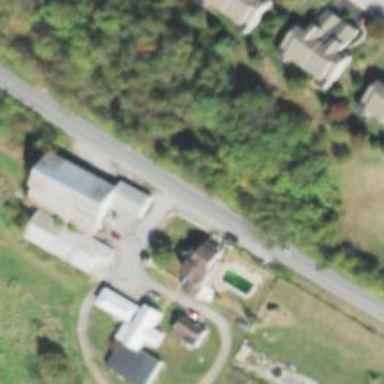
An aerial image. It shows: Simple and straightforward house.